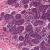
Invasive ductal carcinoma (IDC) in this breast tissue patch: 0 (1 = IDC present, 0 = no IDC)